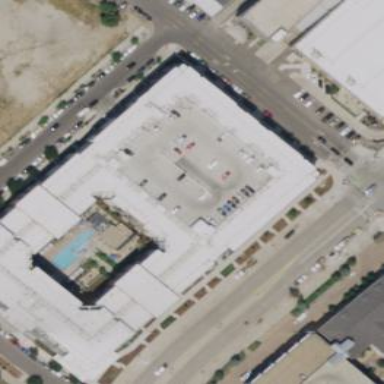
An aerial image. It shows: Multi-storey parking building.